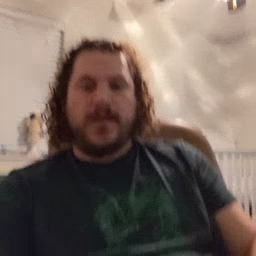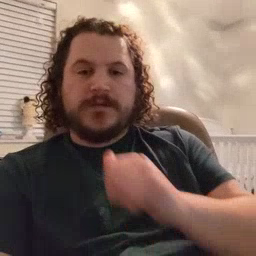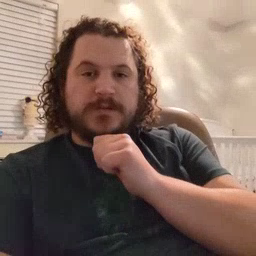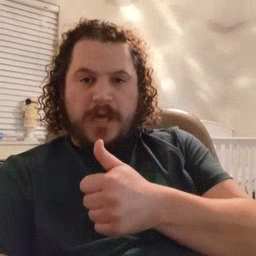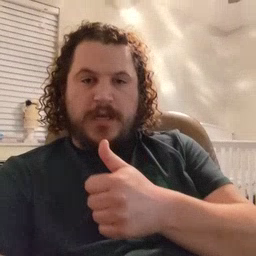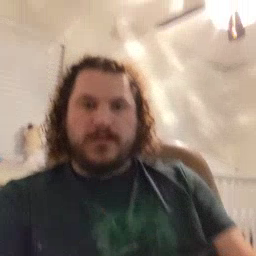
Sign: not